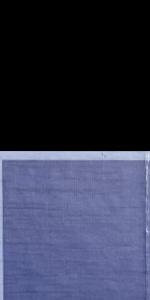
Label: Queen_Black